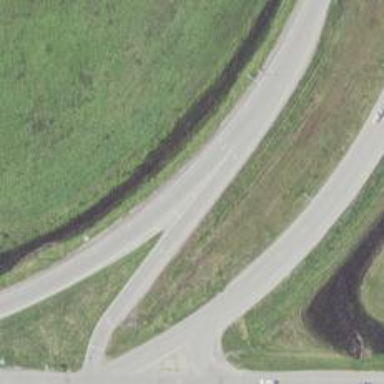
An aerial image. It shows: Road marking of gore chevron.